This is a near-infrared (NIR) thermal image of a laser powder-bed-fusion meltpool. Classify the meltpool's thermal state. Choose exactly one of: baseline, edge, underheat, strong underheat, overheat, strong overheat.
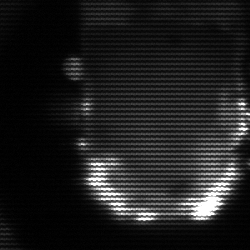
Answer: baseline